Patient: sex F, age 72
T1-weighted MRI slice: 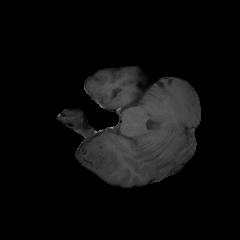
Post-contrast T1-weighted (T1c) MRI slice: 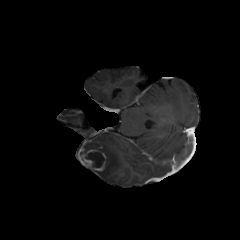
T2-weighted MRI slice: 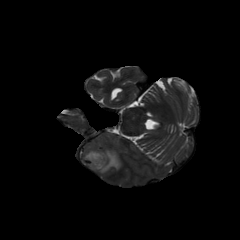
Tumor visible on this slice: yes
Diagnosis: Glioblastoma, IDH-wildtype
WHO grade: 4